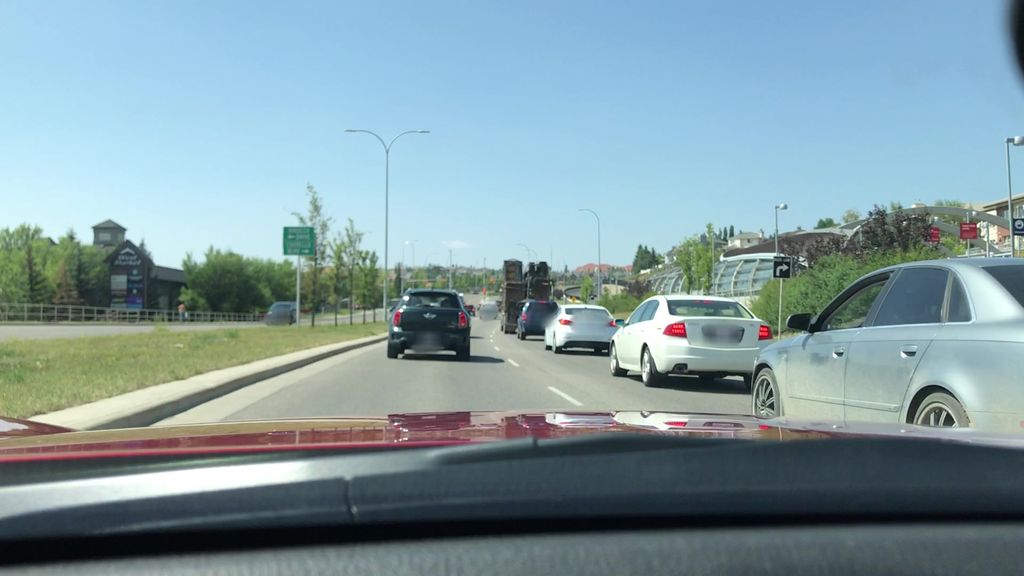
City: calgary